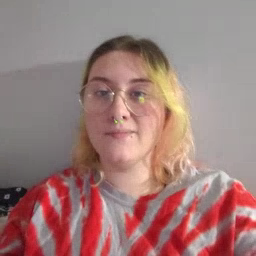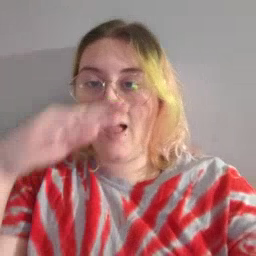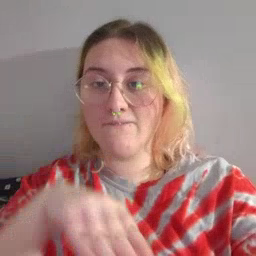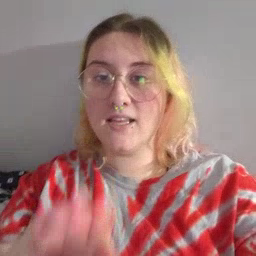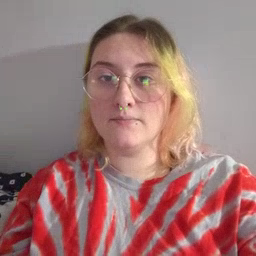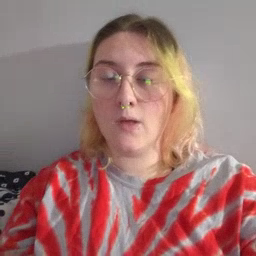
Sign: elephant